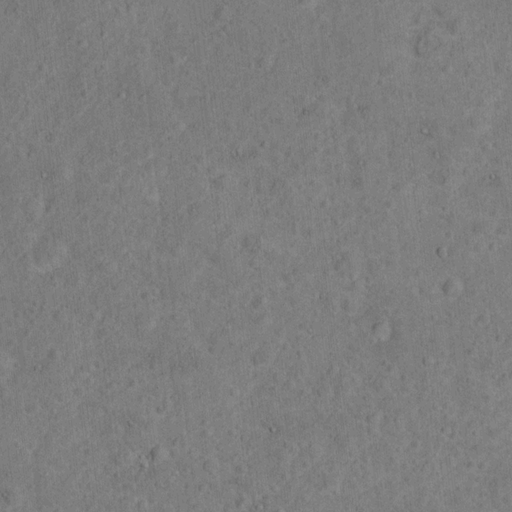
Classes present: Background